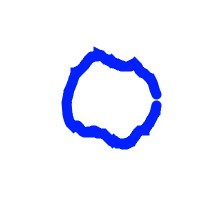
Shape: circle